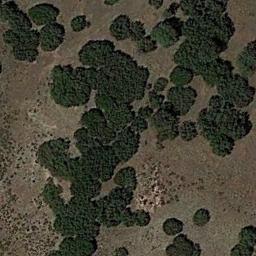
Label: chaparral